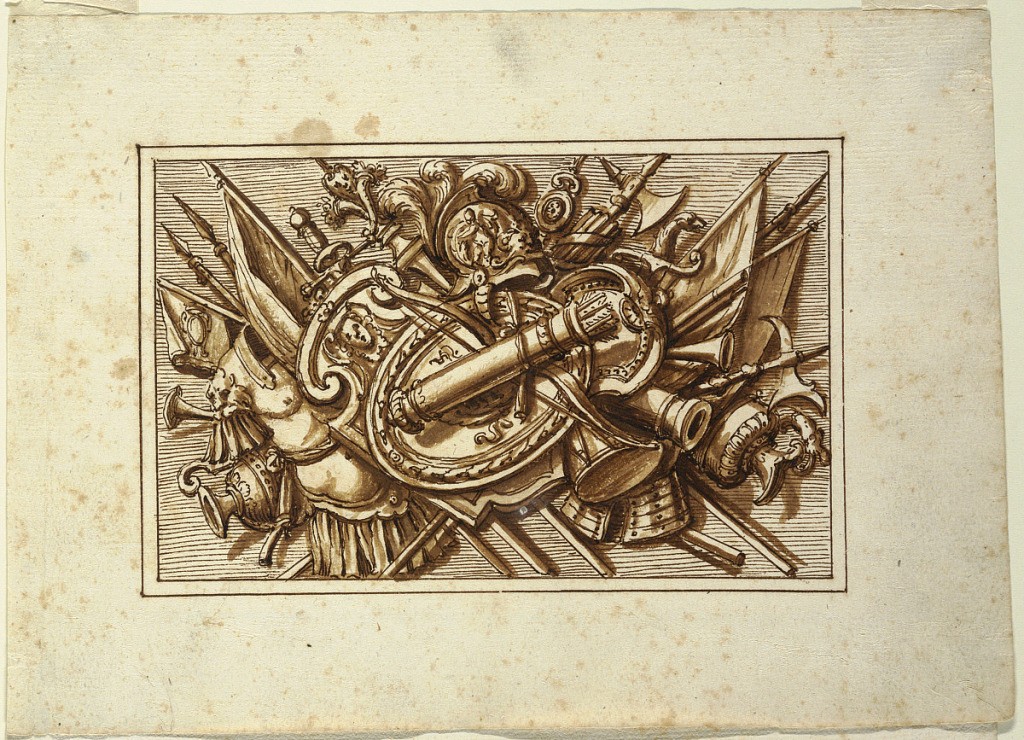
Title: One of a set of trophies of weapons of war as a decoration of a horizontal panel
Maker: Francesco Bedeschini, Italian
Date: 1675-1699
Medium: Pen, brush, sepia
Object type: Drawing
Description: The drawing has two borderlines, the background bearing horizontal lines. Intended to be engraved